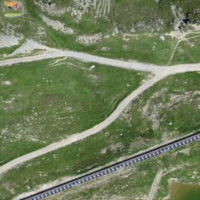
EUNIS habitat code: 31
Species observed at this site:
Silene acaulis